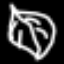
Label: leaf